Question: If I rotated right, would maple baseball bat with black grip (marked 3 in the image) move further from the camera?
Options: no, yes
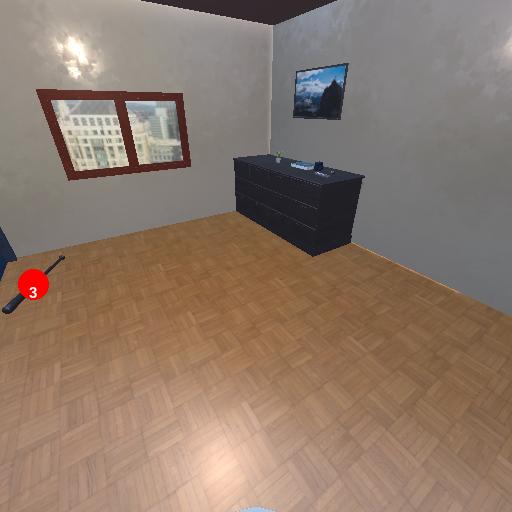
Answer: no